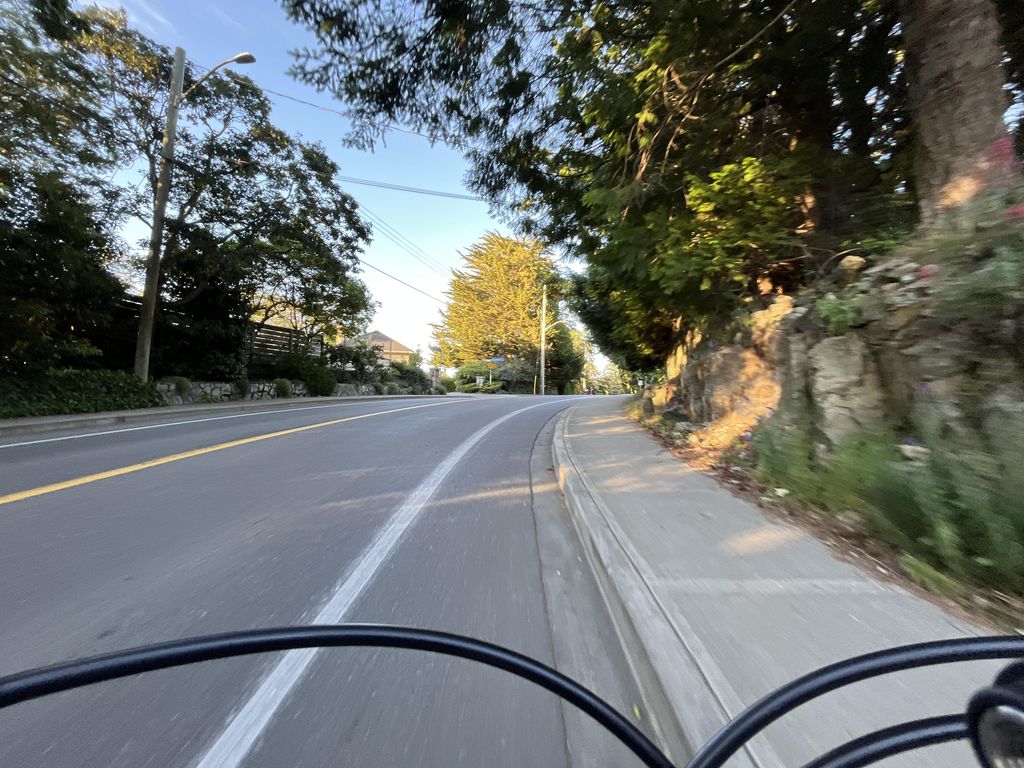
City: victoria